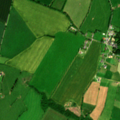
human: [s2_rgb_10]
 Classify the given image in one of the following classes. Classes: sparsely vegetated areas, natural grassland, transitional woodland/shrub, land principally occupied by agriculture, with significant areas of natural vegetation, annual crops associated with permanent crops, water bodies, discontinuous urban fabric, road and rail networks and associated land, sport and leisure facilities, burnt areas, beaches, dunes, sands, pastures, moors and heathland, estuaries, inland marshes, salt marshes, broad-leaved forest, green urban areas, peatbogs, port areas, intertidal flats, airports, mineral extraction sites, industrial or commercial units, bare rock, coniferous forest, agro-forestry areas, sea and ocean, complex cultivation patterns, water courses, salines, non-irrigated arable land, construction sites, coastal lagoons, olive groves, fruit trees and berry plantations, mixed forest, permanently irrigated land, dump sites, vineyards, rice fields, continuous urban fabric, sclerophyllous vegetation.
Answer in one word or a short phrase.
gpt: non-irrigated arable land, pastures